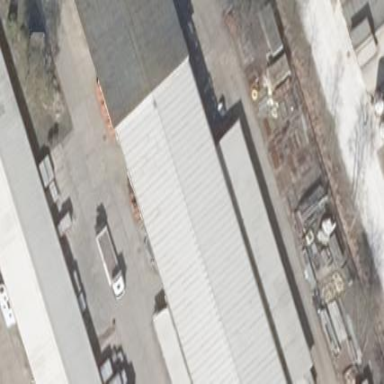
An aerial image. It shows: Industrial building with gabled roof.